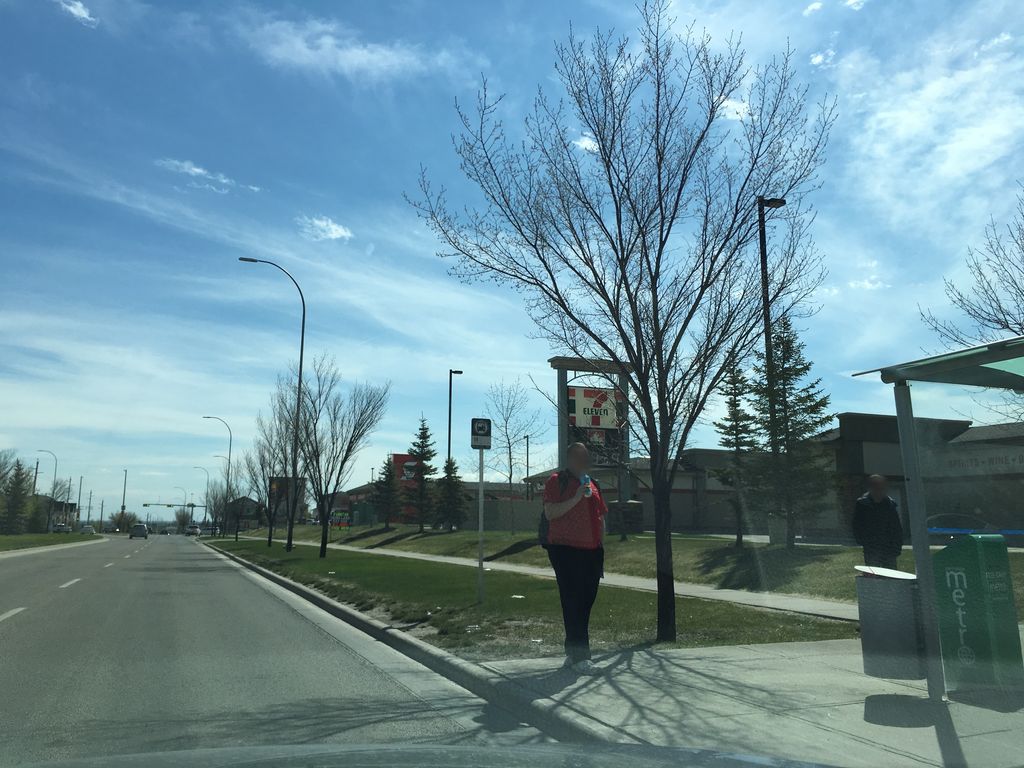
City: calgary